Interaction volume radius: 5 \u00c5
Interaction volume height: 15 \u00c5
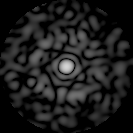
Disorder parameter: 0.841